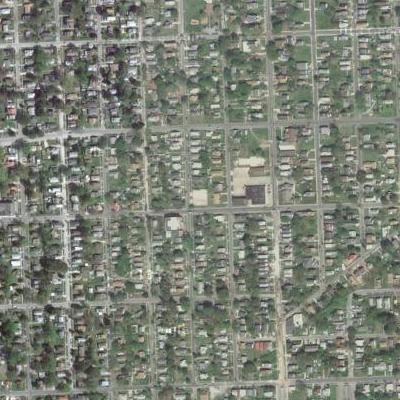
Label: Resident